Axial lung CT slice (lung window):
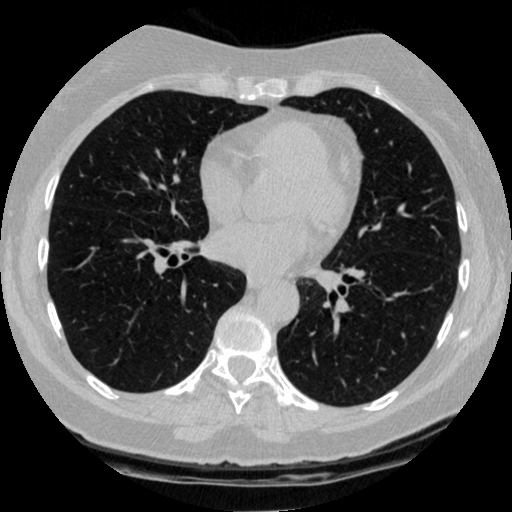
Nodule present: no